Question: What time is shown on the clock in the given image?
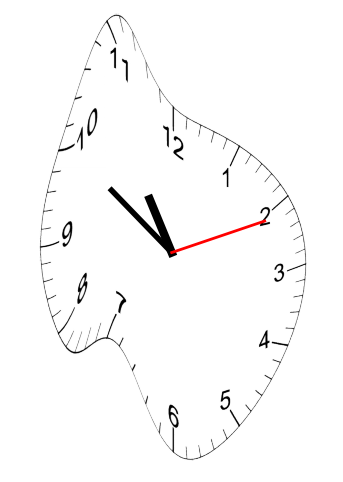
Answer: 10:50:11